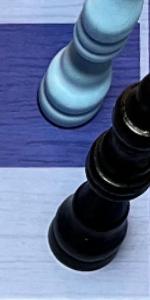
Label: Queen_Black